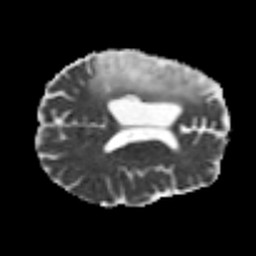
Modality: MD
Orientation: axial
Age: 59
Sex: female
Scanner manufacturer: siemens
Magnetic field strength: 3 T
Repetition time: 7.3 s
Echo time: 0.087 s